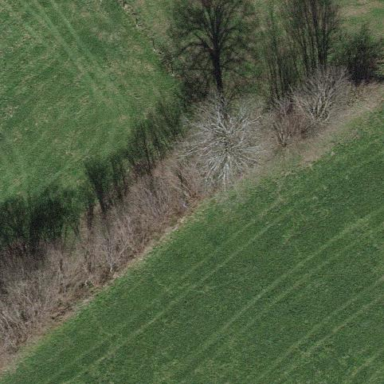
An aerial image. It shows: Hedge barrier.